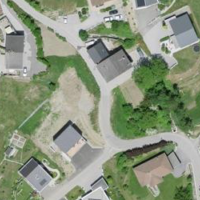
EUNIS habitat code: 55
Species observed at this site:
Tulipa sylvestris